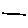
Label: line